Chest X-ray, PA view. Patient: 37 years old, sex M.
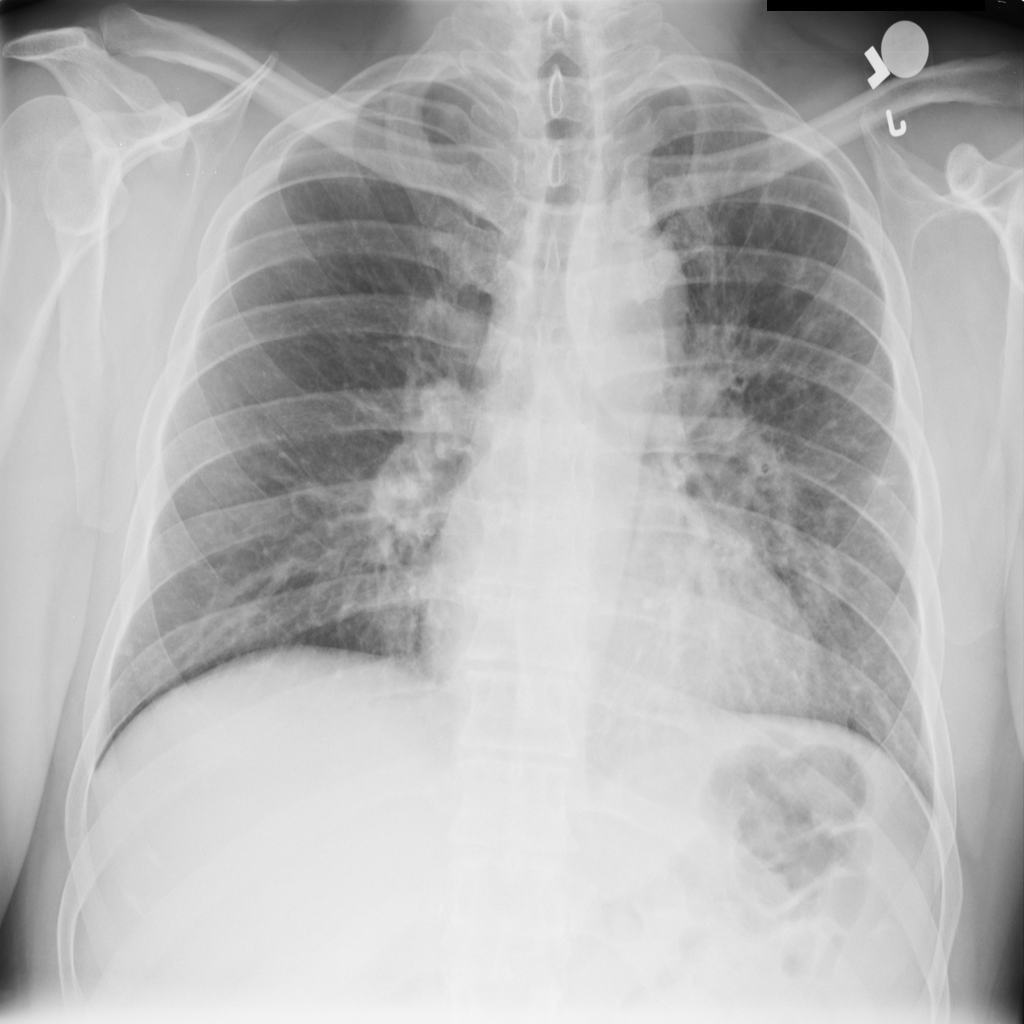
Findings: Infiltration, Nodule